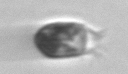
Label: Balanion